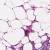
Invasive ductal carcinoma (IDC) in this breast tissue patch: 0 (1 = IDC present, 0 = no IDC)